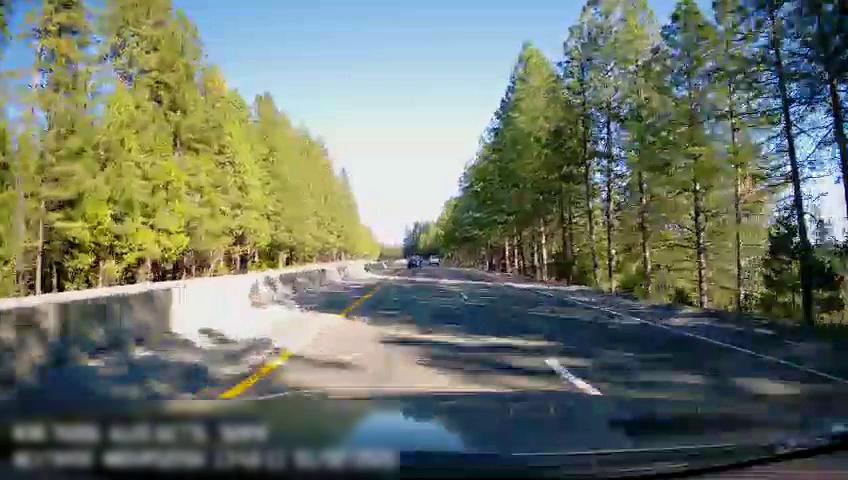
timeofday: Day
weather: Sunny
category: Drivable Space
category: Vehicles | Car
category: Vehicles | Car
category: Lanes | Current Lane
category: Lanes | Current Lane
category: Lanes | Alternate Lane